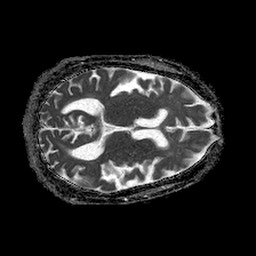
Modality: ADC
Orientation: axial
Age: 81
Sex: female
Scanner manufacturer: philips
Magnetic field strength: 1.5 T
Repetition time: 4.6 s
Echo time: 0.08631 s